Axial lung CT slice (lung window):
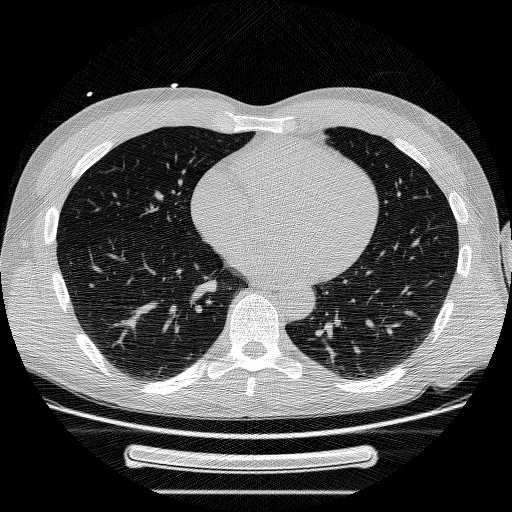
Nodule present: no